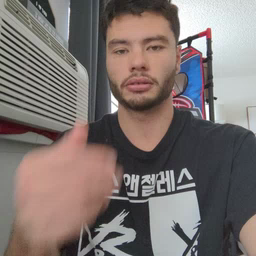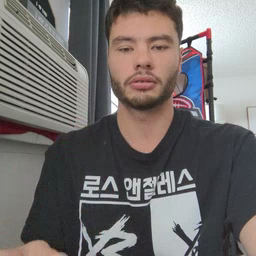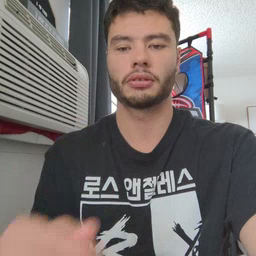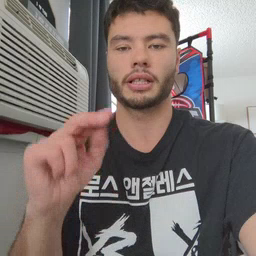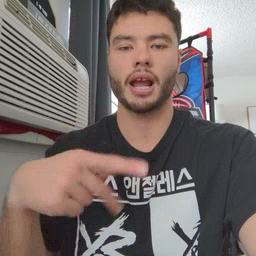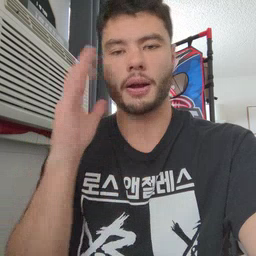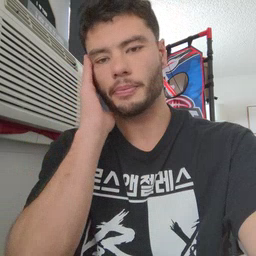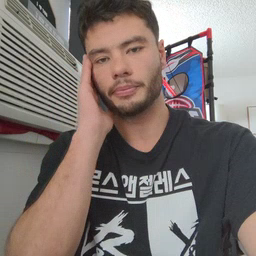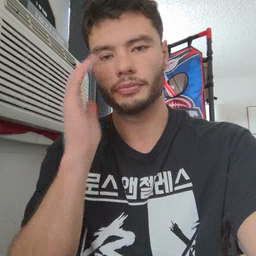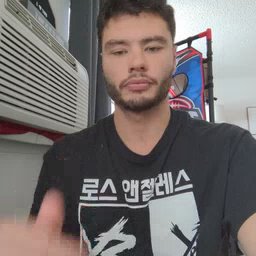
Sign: nap